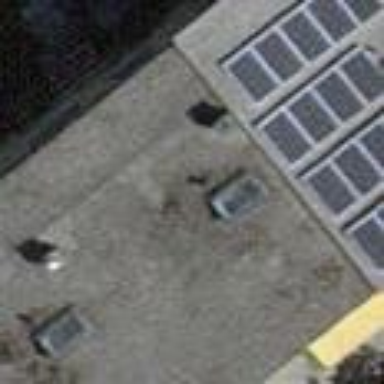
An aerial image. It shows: Terrace building.